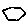
Label: hexagon